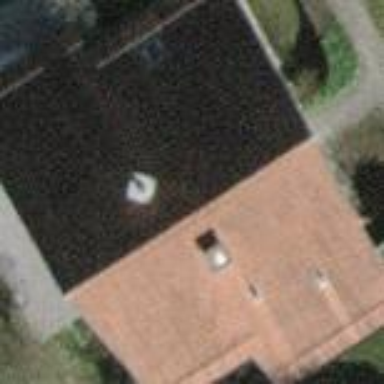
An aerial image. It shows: Detached building.